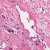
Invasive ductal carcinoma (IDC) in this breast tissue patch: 0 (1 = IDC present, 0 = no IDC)